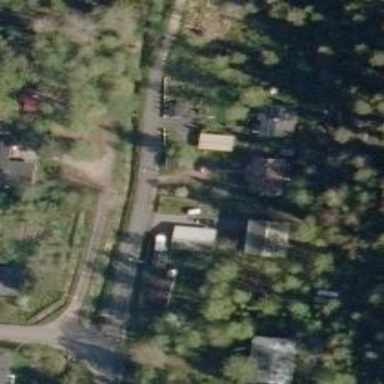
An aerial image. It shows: Driveway leading to service road.